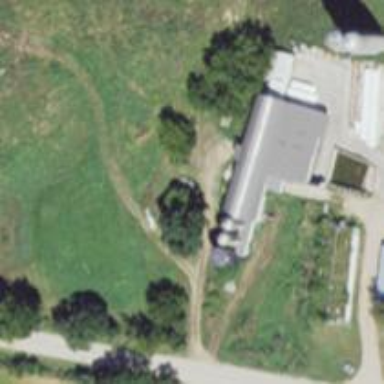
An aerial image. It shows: Silo.